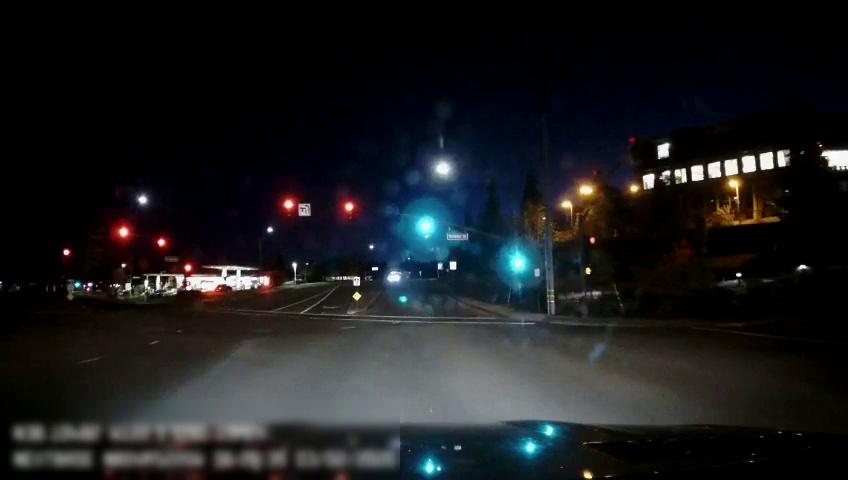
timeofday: Night
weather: Cloudy
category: Drivable Space
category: Vehicles | Car
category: Lanes | Opposite Lane
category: Lanes | Opposite Lane
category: Traffic | Lights
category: Traffic | Lights
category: Traffic | Lights
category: Traffic | Signs
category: Traffic | Signs
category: Traffic | Lights
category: Traffic | Signs